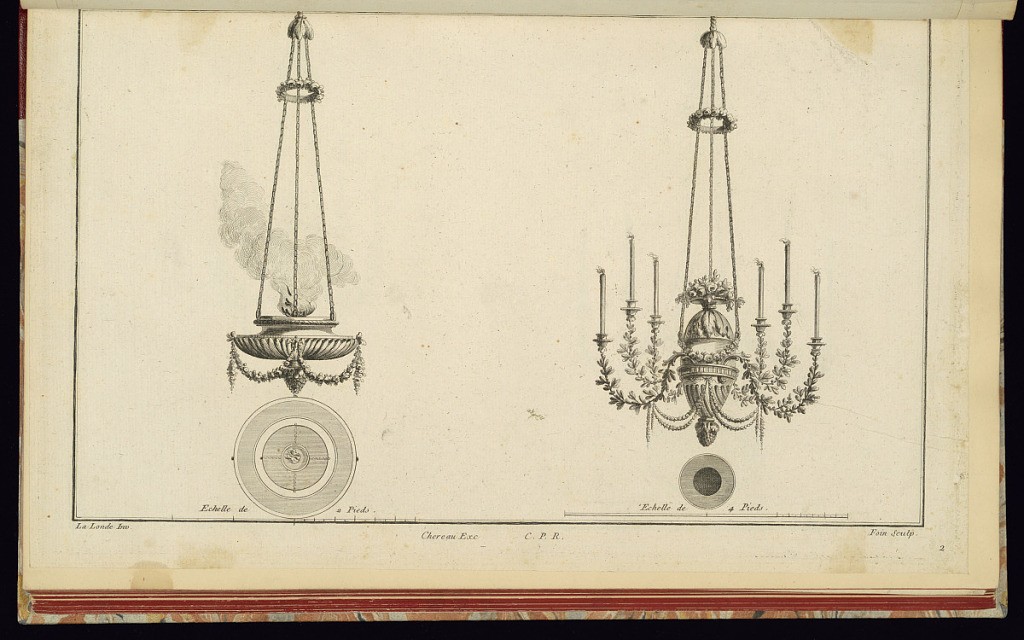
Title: Two Chandelier Designs
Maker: Richard de Lalonde, French, active 1780–96
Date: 1775-1788
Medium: Etching on off-white laid paper
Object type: Print
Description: Designs for two chandeliers. The chandelier on the left, with a scale bar below of two French feet ("2 Pieds") is in the form of a shallow, gadrooned censor hung from chains, with garlands of draping flowers, and a pinecone finial at the base. The chandelier on the right, with a scale bar below of four French feet ("4 Pieds"), is of an egg shape, with acanthus leaf decoration at the top, spiraled fluting at the base, six arms for candles comprised of leaves and branches, draped with small flowers, and a pinecone finial at the base. The plate is signed and numbered.